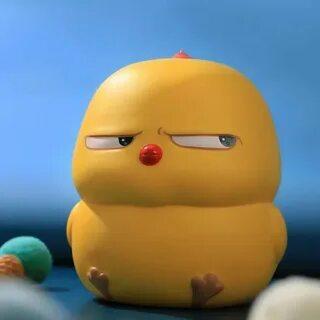
Label: others